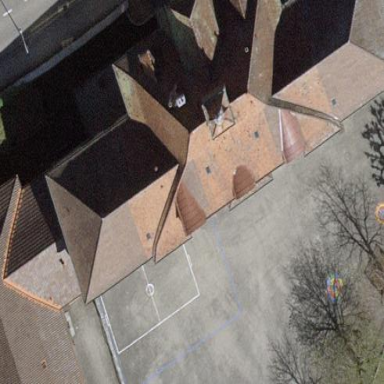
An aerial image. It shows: School building.